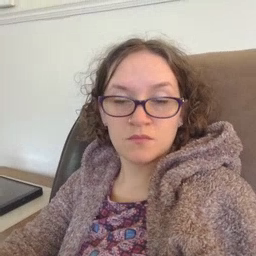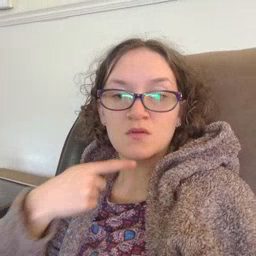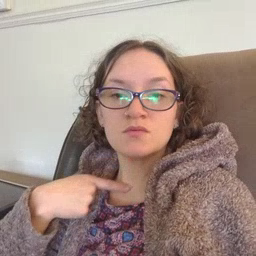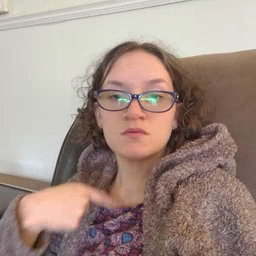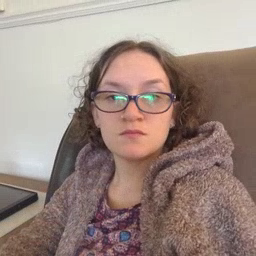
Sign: thirsty